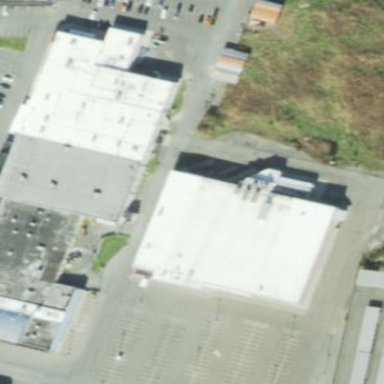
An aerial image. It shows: Retail building.